Question: I have not long ago post a quesion about how to use the optional content group in pdf. But now I have a new question. How to make these optional content group in a tree structure.
For example. I have 4 different layers. these layers are all OCG layer. 3 layers is text labels, 1 layer have veccotr graphic. So i want it shown as this:
'''
Alllayers
---labels
--layer1
--layer2
--layer3
---layer4
'''
I use a pdf doc as an example

this is in chinese, the chinses character is the name of the layer. Just this meaning.
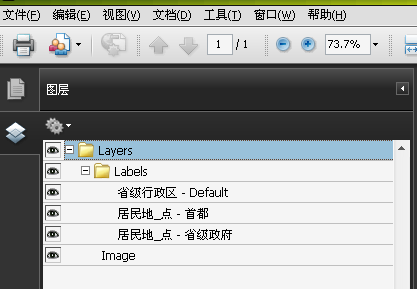
Answer: The answer to this question will depend on which pdf library you are using to generate your files. In general, you will need to produce a file that has an in the optional content configuration dictionary that represents the tree that you want to display.
From the <URL>:
Order
array
(Optional) An array specifying the order for presentation of optional content groups in a conforming reader's user interface. The array elements may include the following objects:
-Optional content group dictionaries, whose Name entry shall bedisplayed in the user interface by the conforming reader.
-Arrays of optional content groups which may be displayed by a conforming reader in a tree or outline structure. Each nested array may optionally have as its first element a text string to be used as a non-selectable label in a conforming reader's user interface.